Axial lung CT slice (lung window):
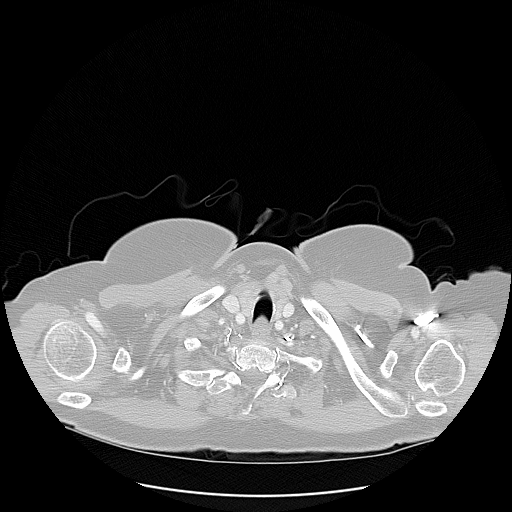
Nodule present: no